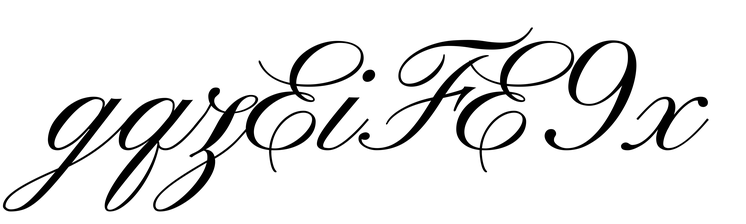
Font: PinyonScript-Regular